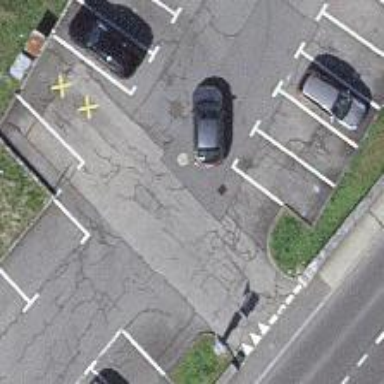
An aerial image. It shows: Asphalt parking aisle road for service vehicles.